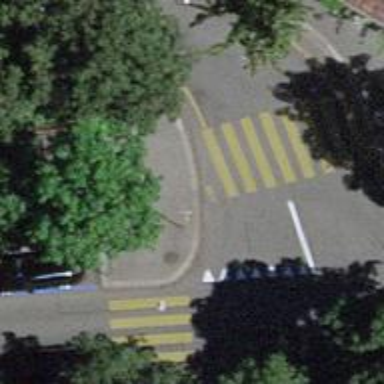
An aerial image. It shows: Asphalt sidewalk along the footway.